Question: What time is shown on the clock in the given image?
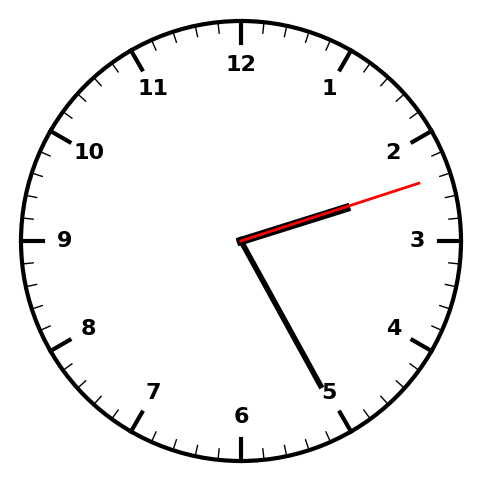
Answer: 02:25:12